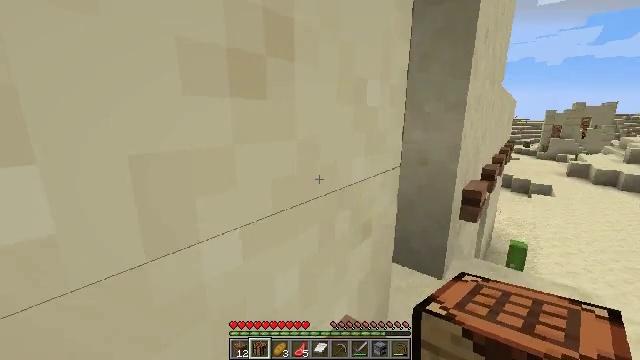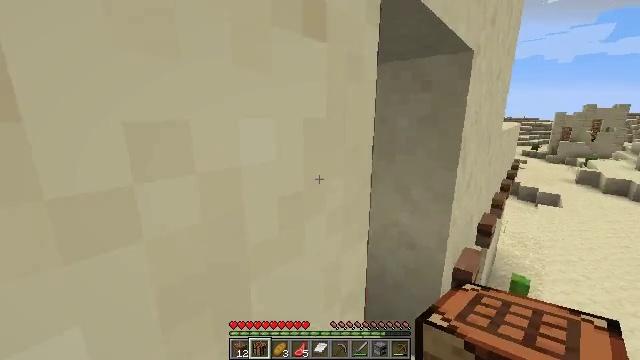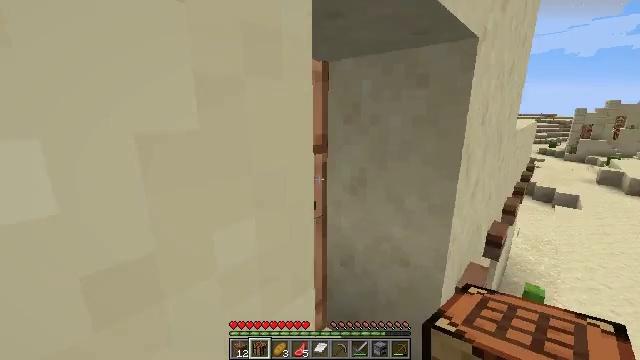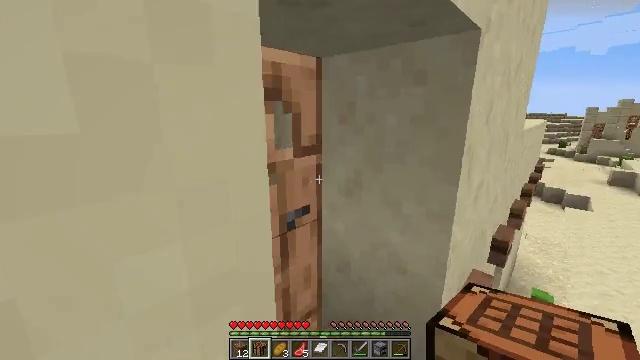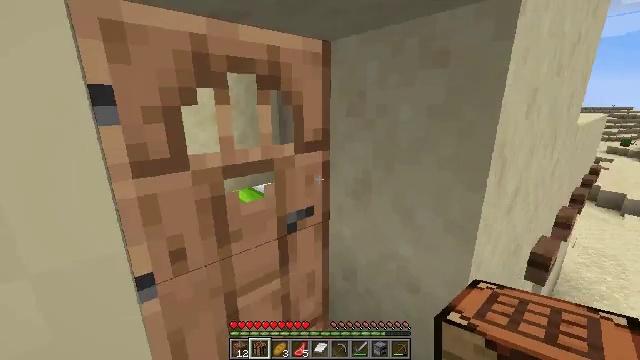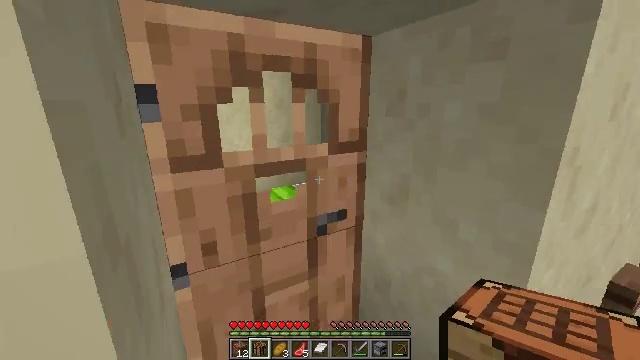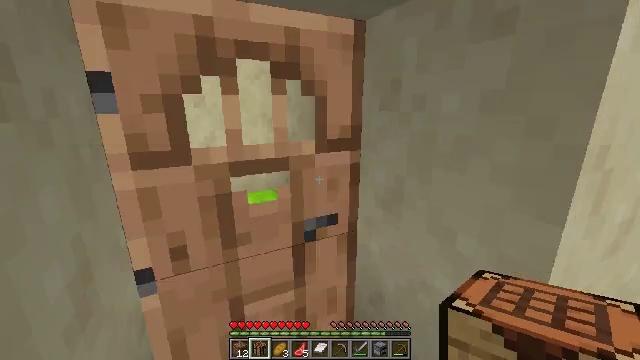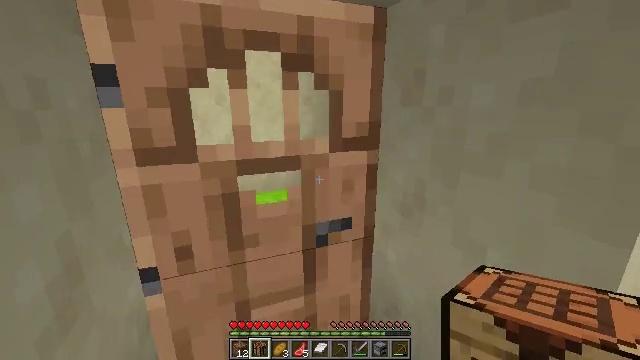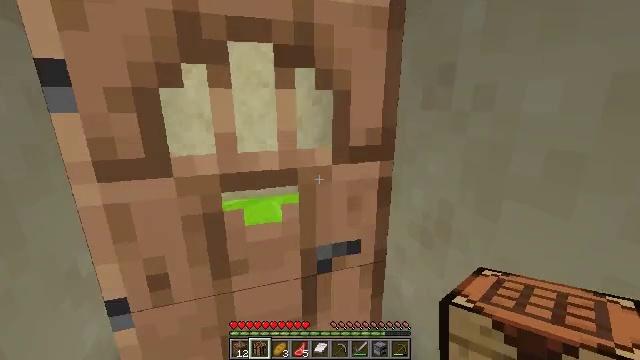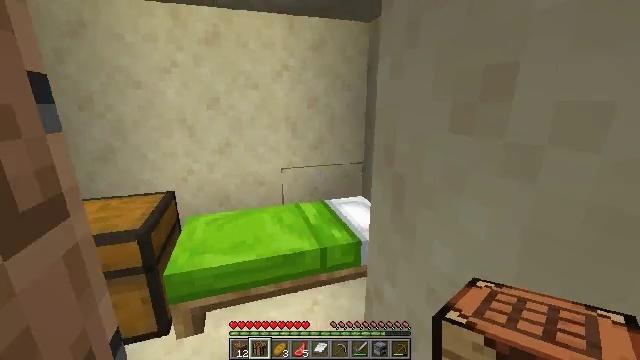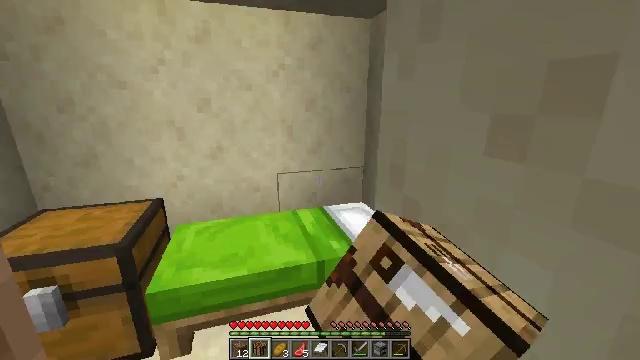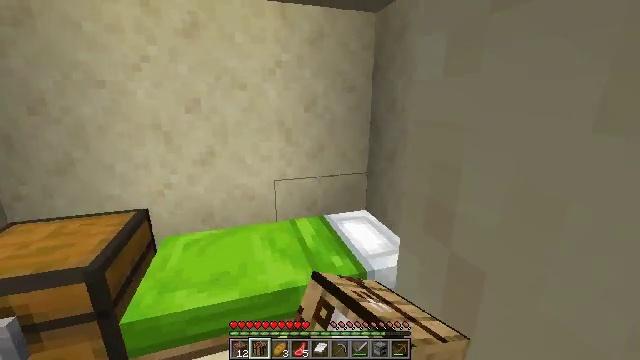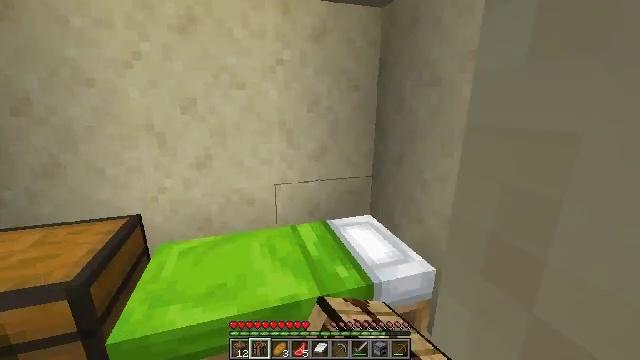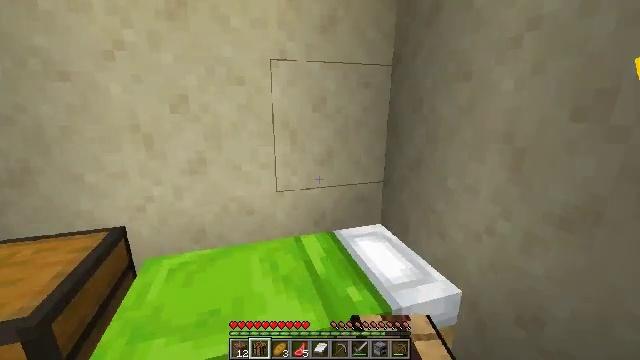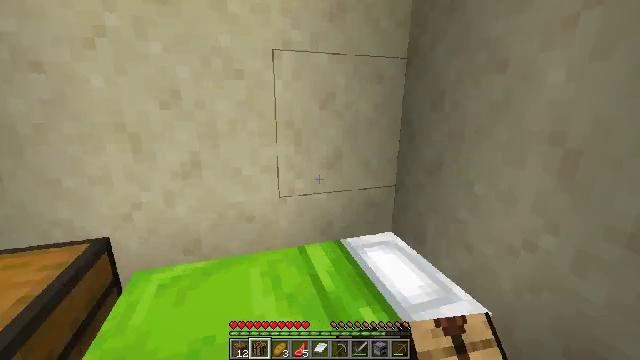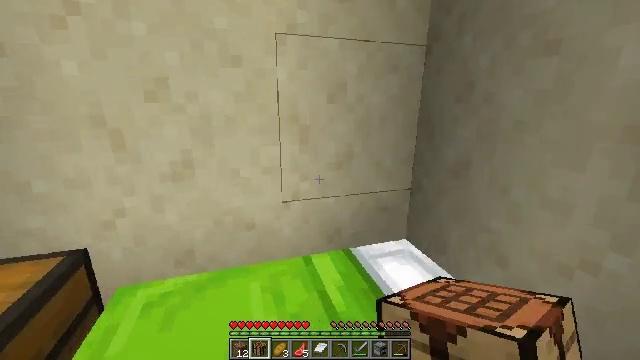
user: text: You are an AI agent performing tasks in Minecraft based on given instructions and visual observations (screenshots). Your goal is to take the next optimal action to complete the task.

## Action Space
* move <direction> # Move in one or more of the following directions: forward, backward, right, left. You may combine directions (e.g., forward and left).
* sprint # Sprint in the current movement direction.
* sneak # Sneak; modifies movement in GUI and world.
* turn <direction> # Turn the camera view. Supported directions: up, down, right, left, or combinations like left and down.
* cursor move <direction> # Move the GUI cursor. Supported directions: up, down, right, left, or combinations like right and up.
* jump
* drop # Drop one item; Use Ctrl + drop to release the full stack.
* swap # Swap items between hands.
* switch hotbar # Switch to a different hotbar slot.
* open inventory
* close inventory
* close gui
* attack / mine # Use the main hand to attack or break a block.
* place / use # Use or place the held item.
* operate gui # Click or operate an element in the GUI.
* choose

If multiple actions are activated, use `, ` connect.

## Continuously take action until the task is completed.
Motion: motion action
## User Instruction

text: Gather the jungle fence gate from your structure.
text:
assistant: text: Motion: move forward and move right, turn left
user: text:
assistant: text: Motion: move forward and move right, turn left
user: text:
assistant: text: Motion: move forward and move right, turn left
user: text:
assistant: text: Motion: move forward, turn left and down
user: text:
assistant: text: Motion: move forward, turn left
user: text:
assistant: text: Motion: move forward, turn left
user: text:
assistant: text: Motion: move forward, turn left
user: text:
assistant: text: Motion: move forward, turn left
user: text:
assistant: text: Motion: move forward, use / place
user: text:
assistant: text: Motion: move forward, use / place
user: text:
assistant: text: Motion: move forward
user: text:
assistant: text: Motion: move forward
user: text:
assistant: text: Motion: move forward
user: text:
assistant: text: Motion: move forward
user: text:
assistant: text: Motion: move forward
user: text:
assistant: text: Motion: move forward, turn down
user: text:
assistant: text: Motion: turn right and down
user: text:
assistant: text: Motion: turn right and down
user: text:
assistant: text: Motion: turn left and down
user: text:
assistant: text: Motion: turn left and down
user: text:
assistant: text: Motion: turn left
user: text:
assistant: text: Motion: turn left
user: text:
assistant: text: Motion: no_op
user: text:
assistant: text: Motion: turn left and down
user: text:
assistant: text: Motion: turn left and down
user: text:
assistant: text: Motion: no_op
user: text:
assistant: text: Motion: use / place
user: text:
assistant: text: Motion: use / place
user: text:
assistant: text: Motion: use / place
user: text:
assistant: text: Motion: use / place